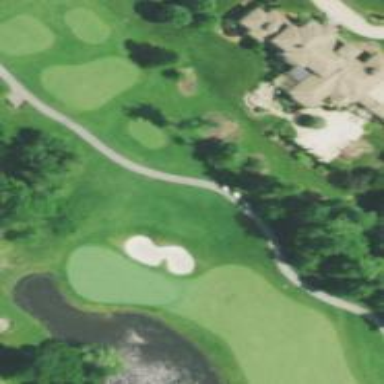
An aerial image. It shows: Grass area designated as golf tee.